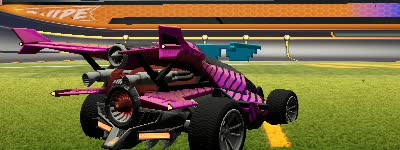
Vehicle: aftershock